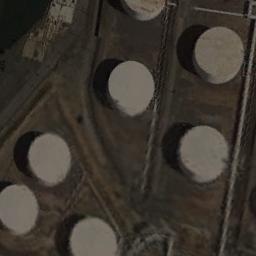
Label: storage_tank